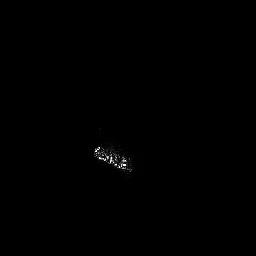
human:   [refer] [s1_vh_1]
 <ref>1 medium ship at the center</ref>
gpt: <box>[[34, 55, 51, 67, 0]]</box>